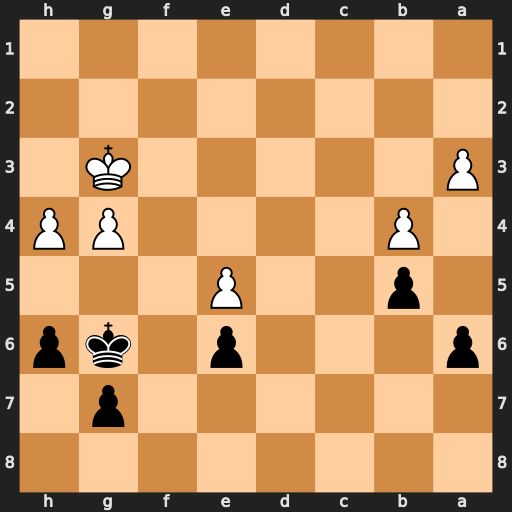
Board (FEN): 8/6p1/p3p1kp/1p2P3/1P4PP/P5K1/8/8
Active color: b
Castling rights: -
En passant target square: -
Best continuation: h5 Kf3 hxg4+ Kxg4 Kh6